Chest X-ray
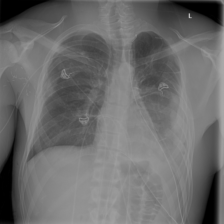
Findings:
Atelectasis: negative
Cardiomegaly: negative
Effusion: positive
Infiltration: negative
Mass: negative
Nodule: negative
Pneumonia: negative
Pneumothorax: negative
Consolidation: negative
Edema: negative
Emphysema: negative
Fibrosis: negative
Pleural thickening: negative
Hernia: negative